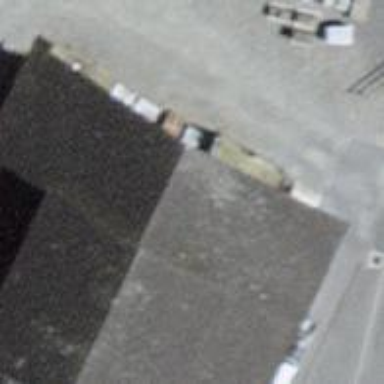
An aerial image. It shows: Warehouse building.